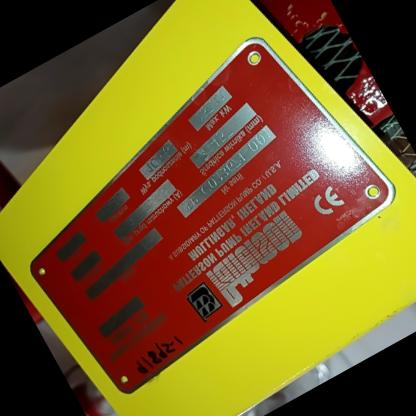
Klasa: tabliczka-znamionowa